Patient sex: M
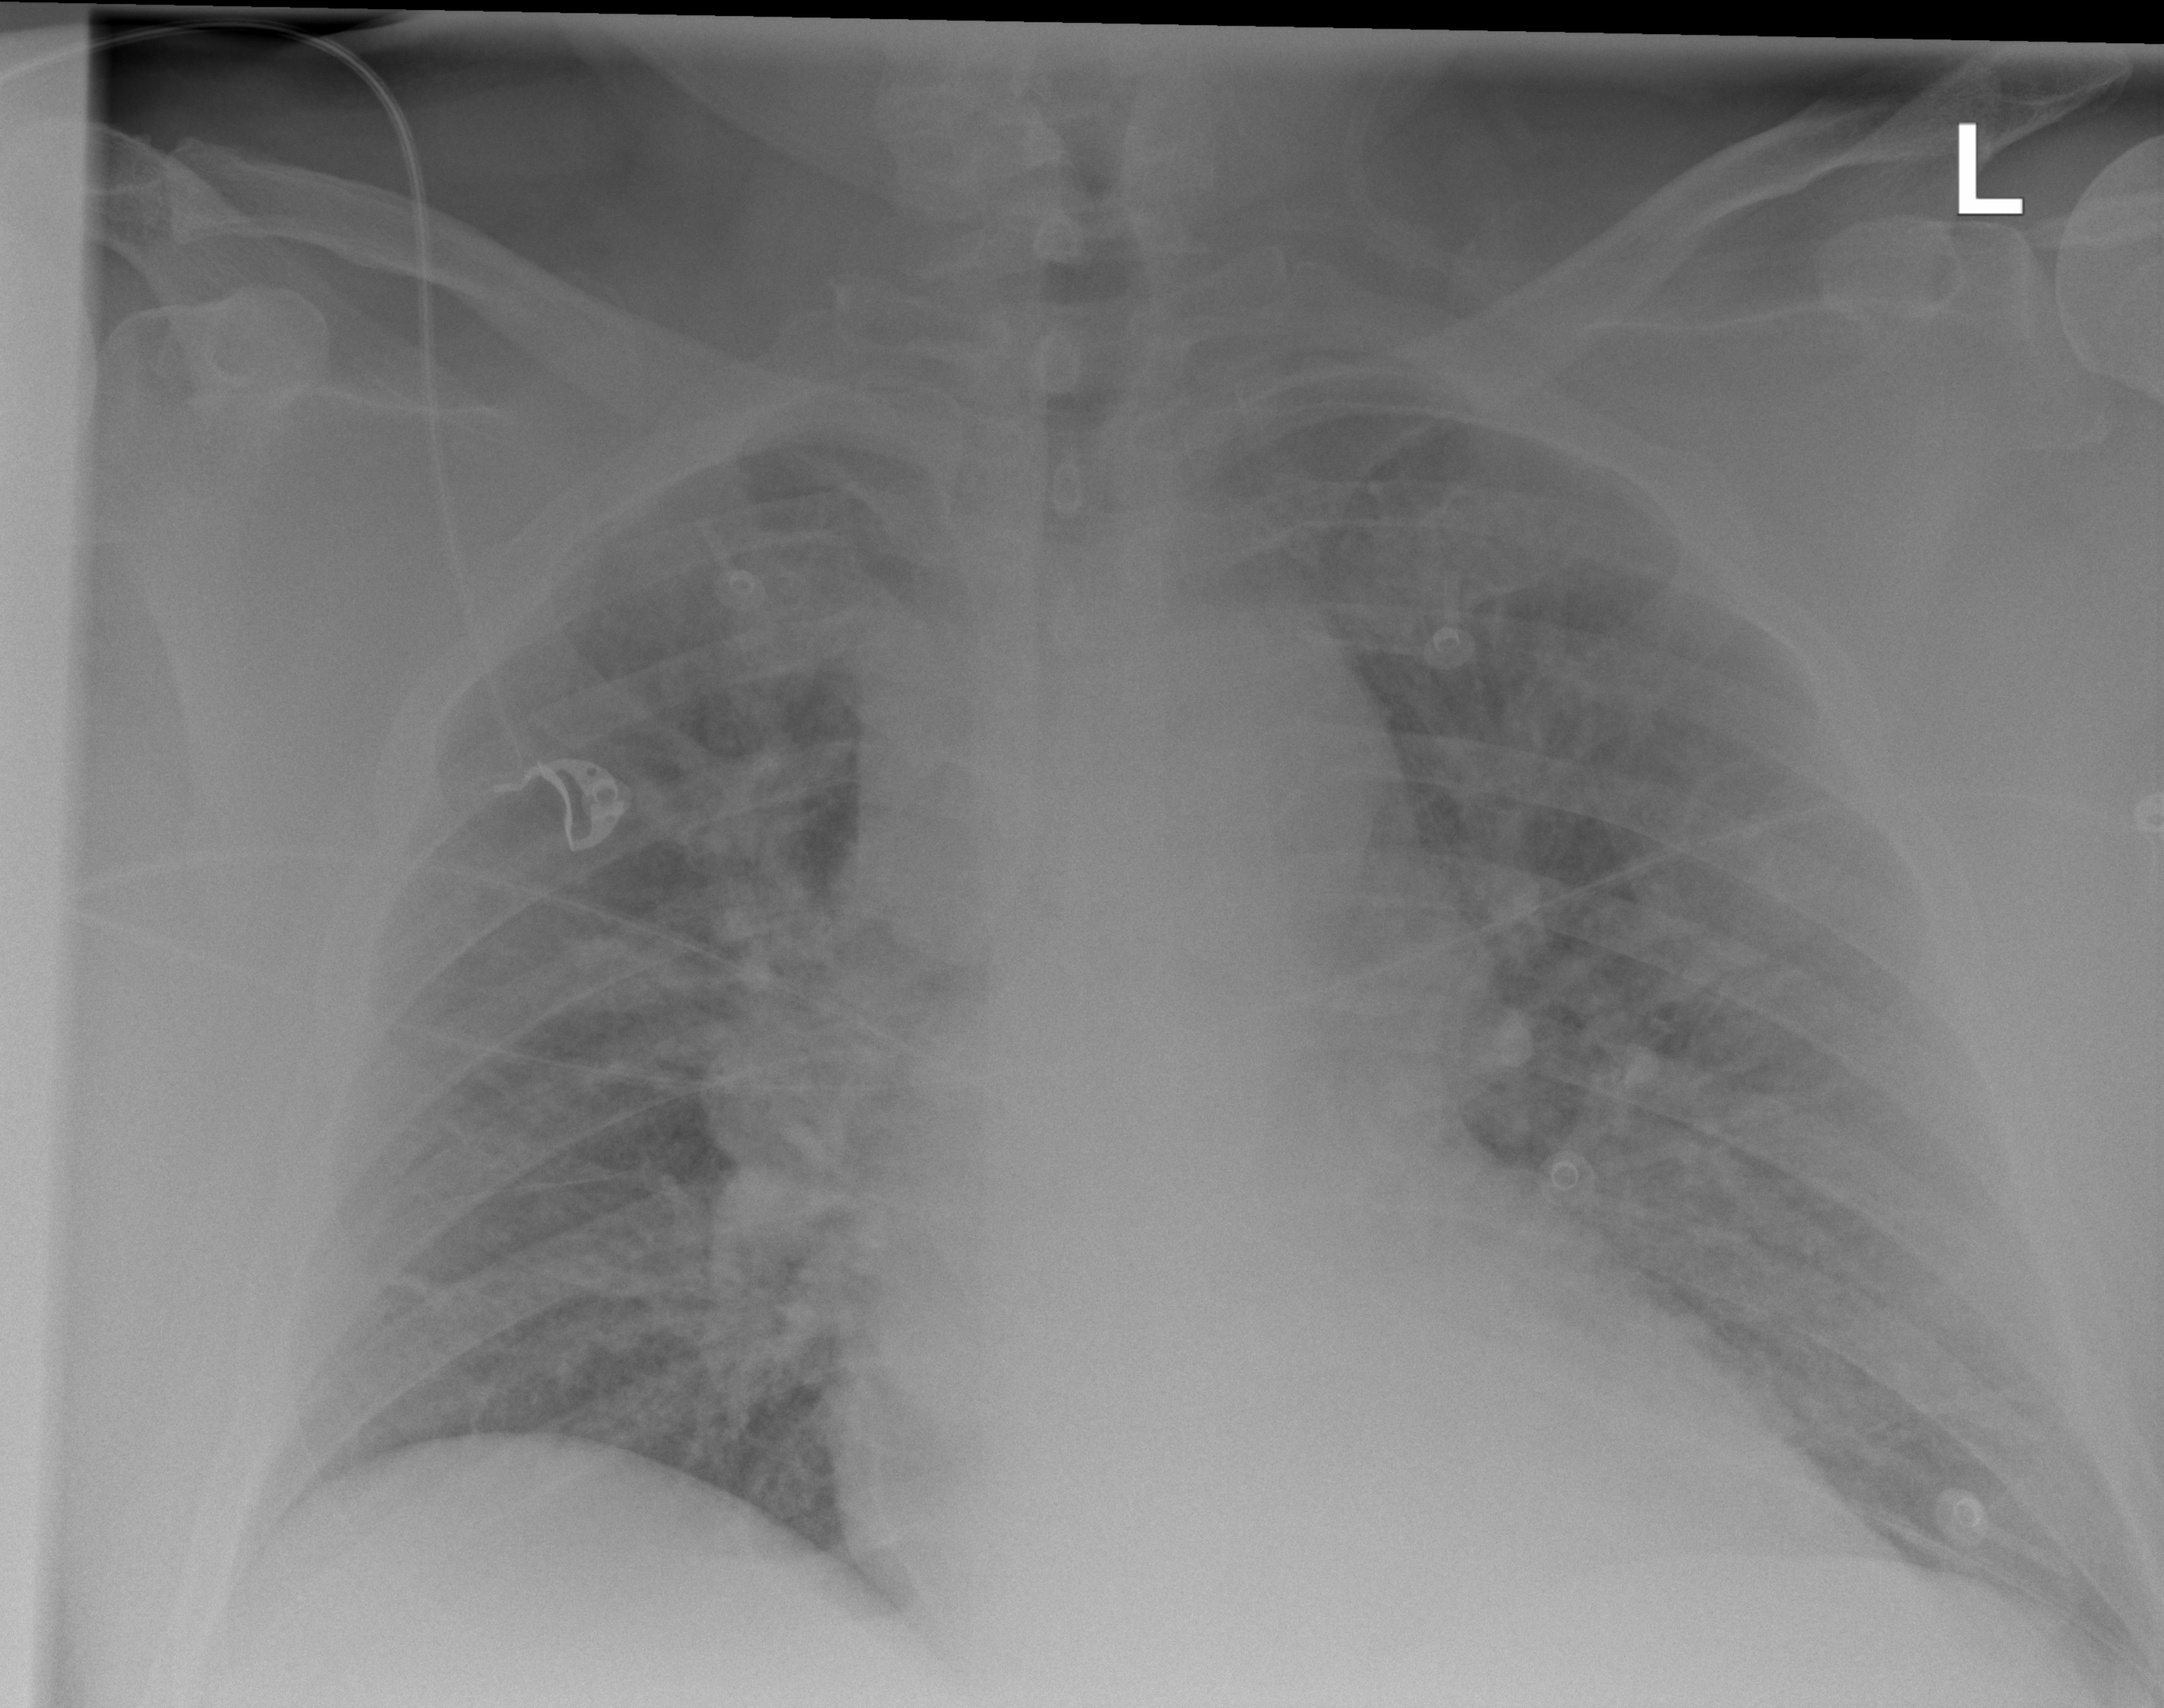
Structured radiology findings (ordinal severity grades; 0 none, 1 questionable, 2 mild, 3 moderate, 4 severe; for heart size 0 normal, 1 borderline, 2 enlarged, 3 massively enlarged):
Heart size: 0
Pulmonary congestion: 0
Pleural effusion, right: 0
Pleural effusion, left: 0
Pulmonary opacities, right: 0
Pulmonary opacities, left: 1
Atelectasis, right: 2
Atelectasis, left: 2